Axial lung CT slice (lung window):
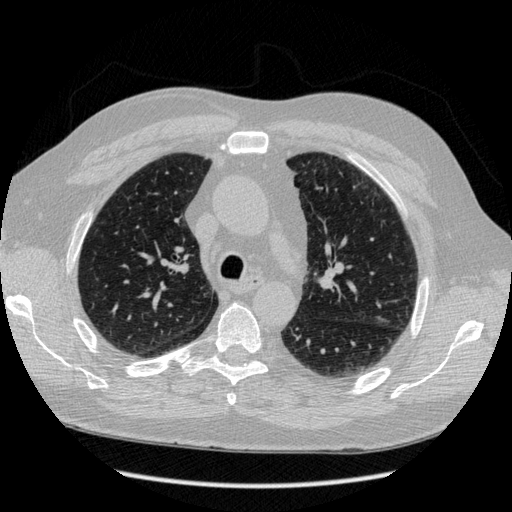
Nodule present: no